Question: what is the formula for removing these first strings that are numbers from all columns?

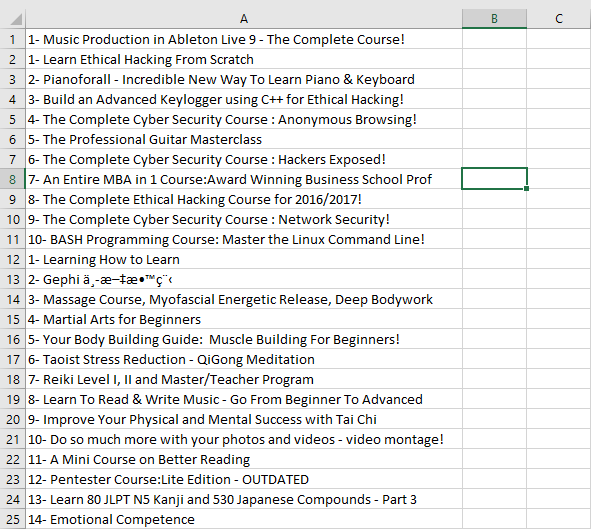
Answer: You can use some string functions to pull this off:
'''
=RIGHT(A1, LEN(A1)-FIND(" ", A1))
'''